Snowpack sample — Snodgrass Mountain, Crested Butte, Colorado (2/4/25, 12:06 PM MST)
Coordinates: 38.923, -106.968
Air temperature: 35 °F
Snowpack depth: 80 cm
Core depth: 50 cm
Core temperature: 30.2 °F
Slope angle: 14°, slope face: 78°
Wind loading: low
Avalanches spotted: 0
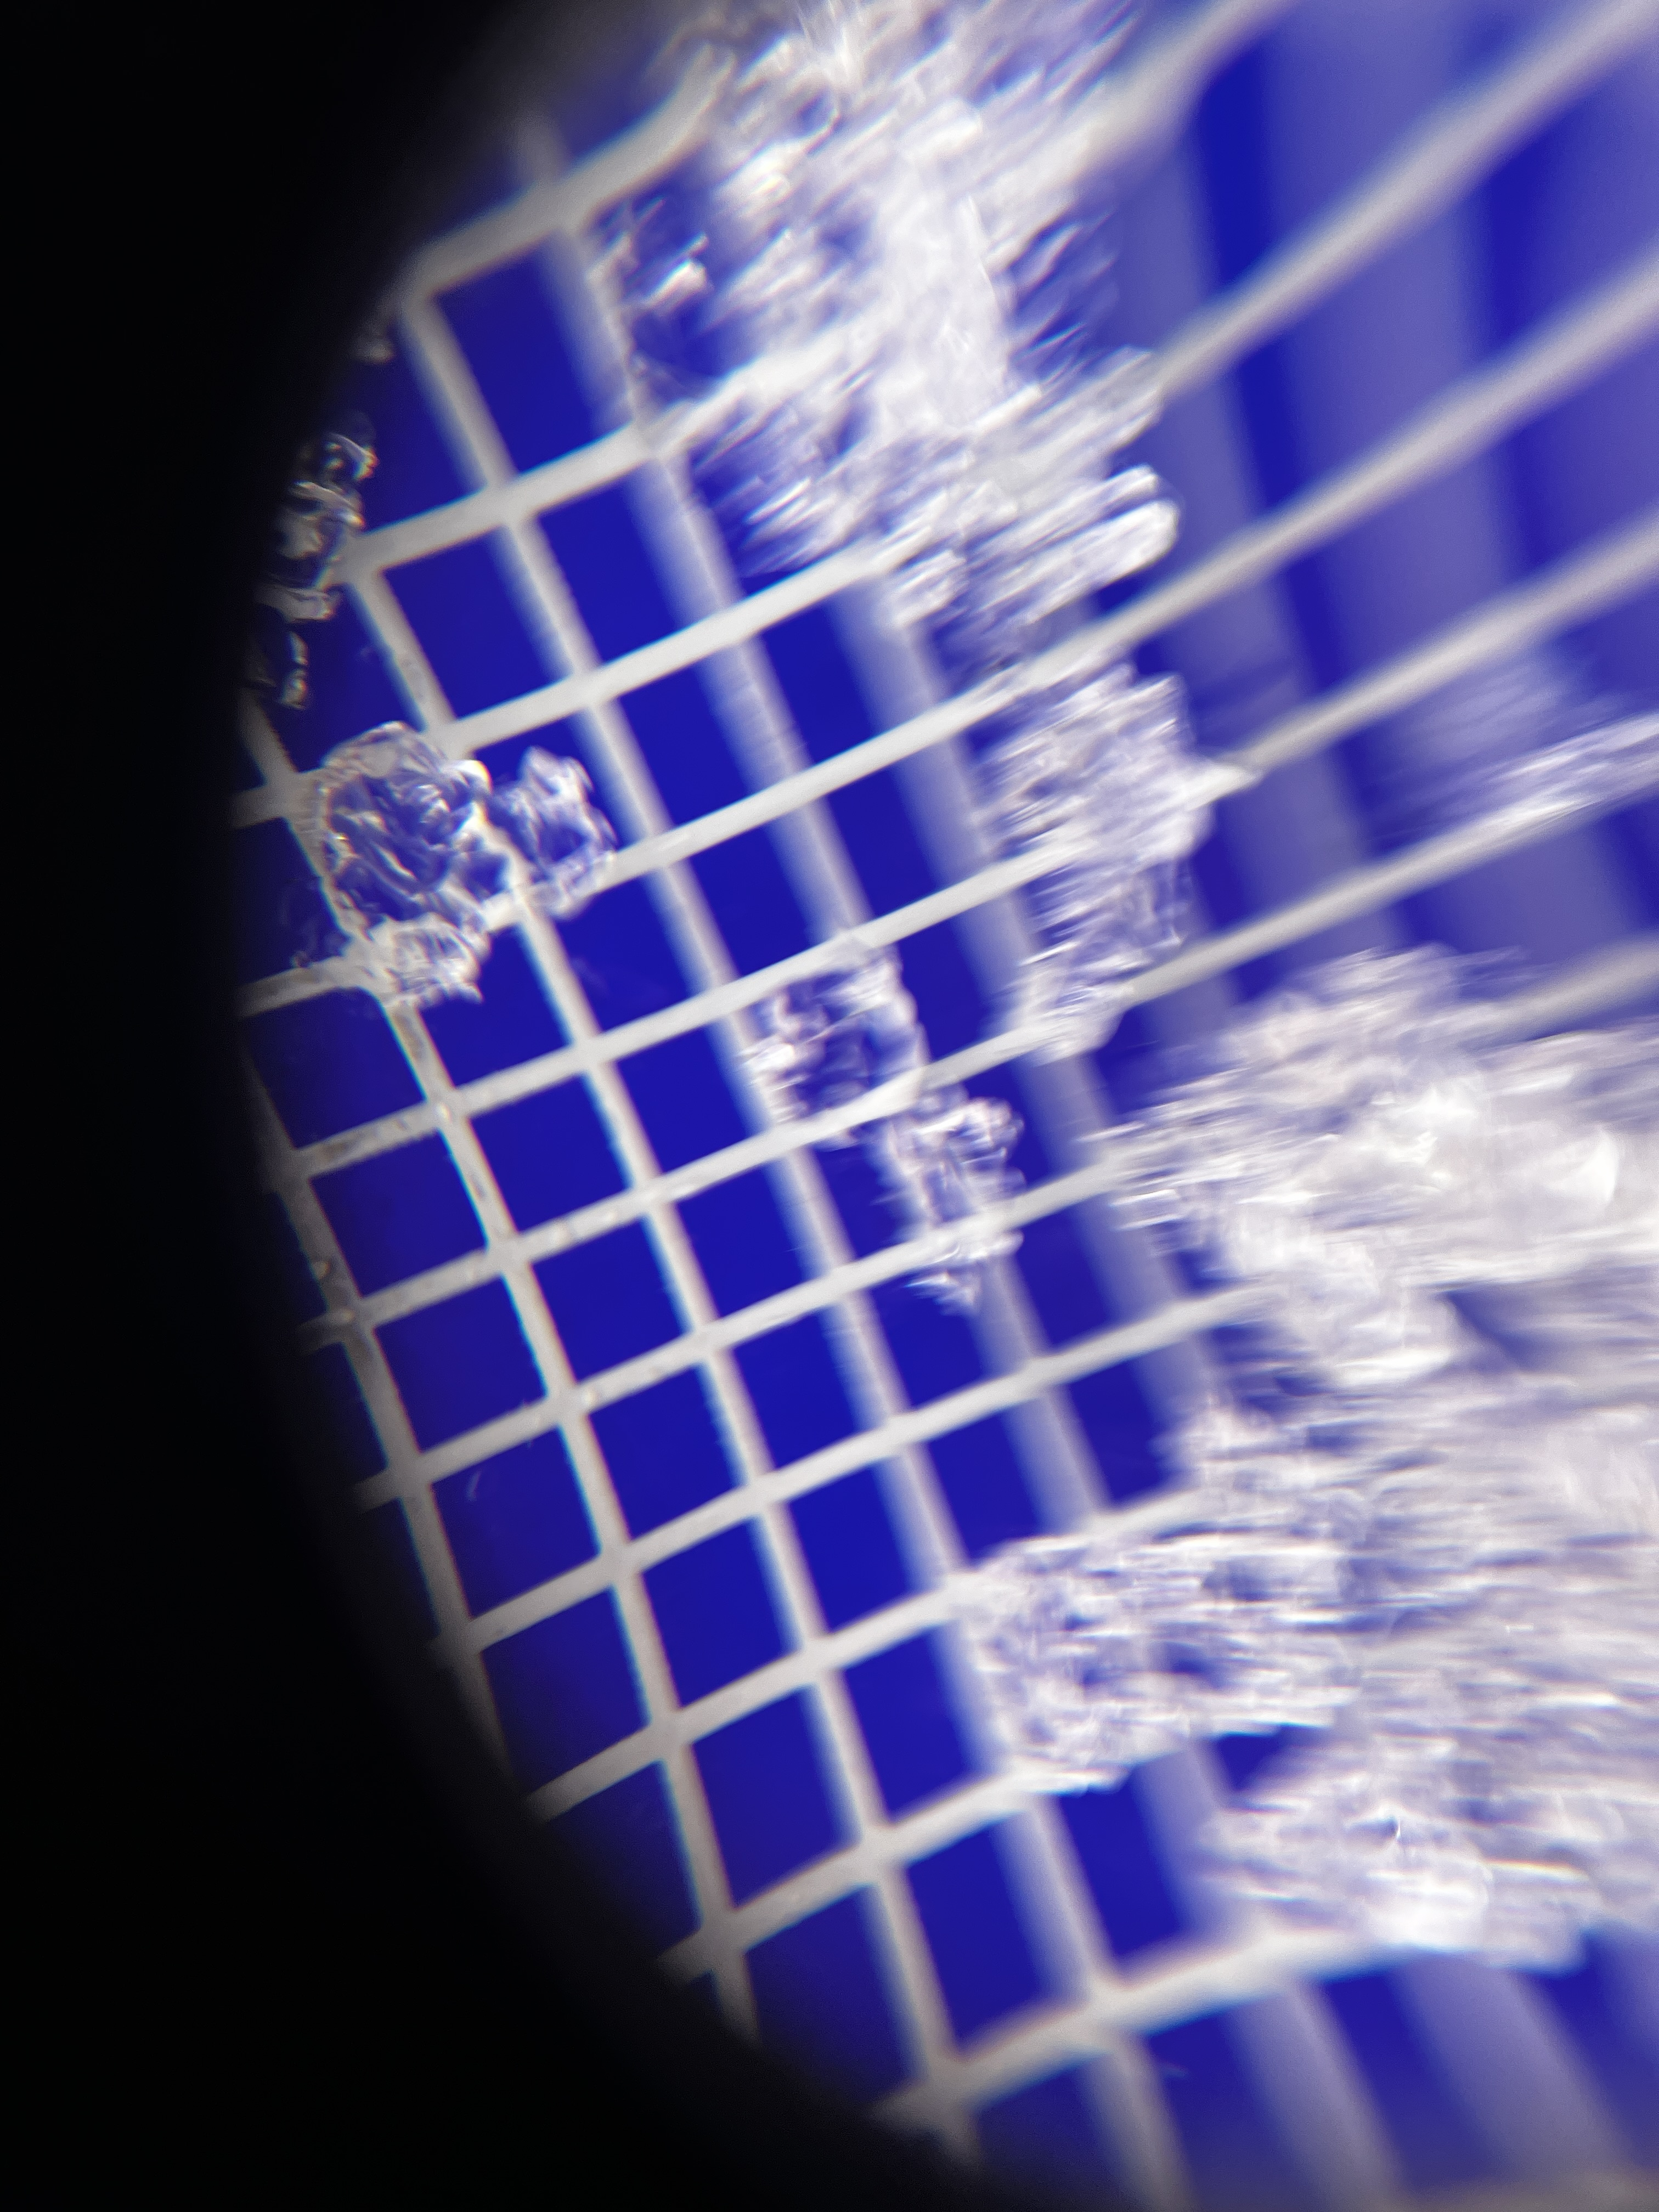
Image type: magnified_profile
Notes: No avalanches nearby, unusually warm weather for the last month reported by residents, Collected 25 yards from treeline